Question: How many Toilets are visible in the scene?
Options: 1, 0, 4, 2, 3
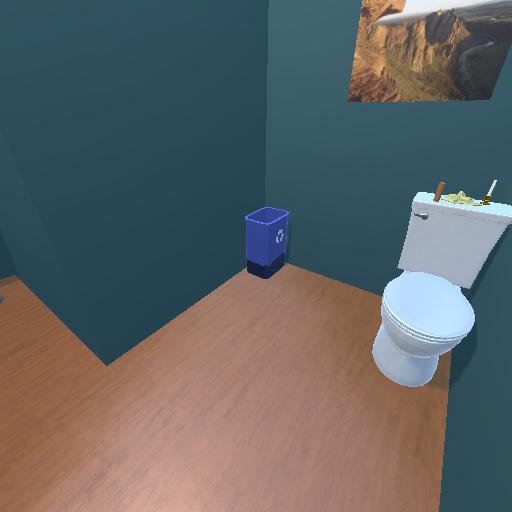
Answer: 1